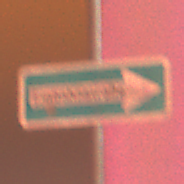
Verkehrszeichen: EinbahnstrasseRechtsweisend
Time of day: Night
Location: Outdoor (Urban)
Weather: Overcast
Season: Winter
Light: Artificial